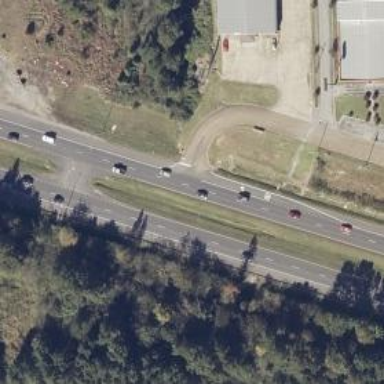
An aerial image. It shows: Primary highway with dual carriageway surfaced with asphalt.